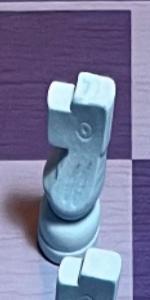
Label: Knight_White